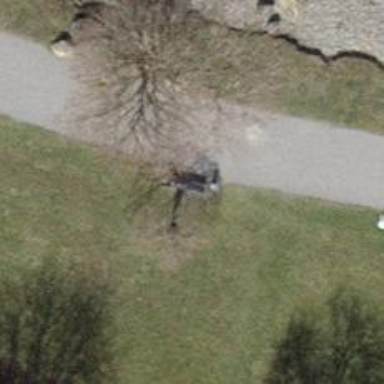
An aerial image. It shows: Bench for seating.